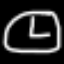
Label: clock